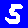
Digit: 5